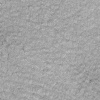
Atmospheric dust classification: not_dusty